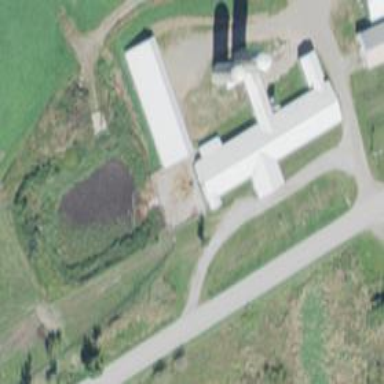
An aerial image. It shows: Farm auxiliary building.